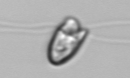
Label: flagellate_morphotype1